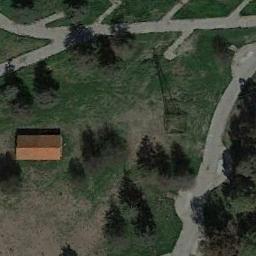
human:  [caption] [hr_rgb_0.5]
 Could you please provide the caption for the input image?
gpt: This meadow has sparse grasses, Some trees and a house and some roads go through the meadow .

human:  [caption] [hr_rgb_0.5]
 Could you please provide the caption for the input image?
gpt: There is a building and many trees on the meadow .

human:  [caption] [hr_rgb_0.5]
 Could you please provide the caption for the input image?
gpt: The entire image is dominated by grass .

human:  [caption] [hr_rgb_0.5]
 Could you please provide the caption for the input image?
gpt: There is a road and some houses next to the meadow .

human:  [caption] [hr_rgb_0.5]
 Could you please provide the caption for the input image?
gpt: There are some trees and paths and a brown building on the meadow .